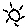
Label: sun